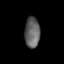
Tissue: lung
Cell type: Endothelial cells
Senescence score: 0.6128
Nuclear area (px): 458
Mean DAPI intensity: 96.561